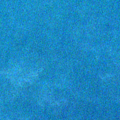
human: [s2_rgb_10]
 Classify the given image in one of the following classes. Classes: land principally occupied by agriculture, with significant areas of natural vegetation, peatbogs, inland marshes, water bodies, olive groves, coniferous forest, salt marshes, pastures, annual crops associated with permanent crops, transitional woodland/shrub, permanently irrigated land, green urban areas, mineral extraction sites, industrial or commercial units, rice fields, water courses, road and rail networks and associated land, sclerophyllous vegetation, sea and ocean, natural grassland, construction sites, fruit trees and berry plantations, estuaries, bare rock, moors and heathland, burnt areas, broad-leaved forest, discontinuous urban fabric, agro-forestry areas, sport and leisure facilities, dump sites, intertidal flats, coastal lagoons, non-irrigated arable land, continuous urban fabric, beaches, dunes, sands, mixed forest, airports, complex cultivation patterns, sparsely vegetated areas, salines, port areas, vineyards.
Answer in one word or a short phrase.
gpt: sea and ocean